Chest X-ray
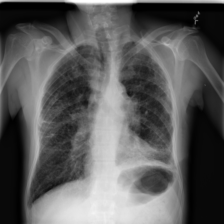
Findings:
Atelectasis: negative
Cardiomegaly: negative
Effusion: negative
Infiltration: negative
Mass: negative
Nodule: negative
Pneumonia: negative
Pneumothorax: negative
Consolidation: positive
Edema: negative
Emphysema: negative
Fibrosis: positive
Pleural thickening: negative
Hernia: negative